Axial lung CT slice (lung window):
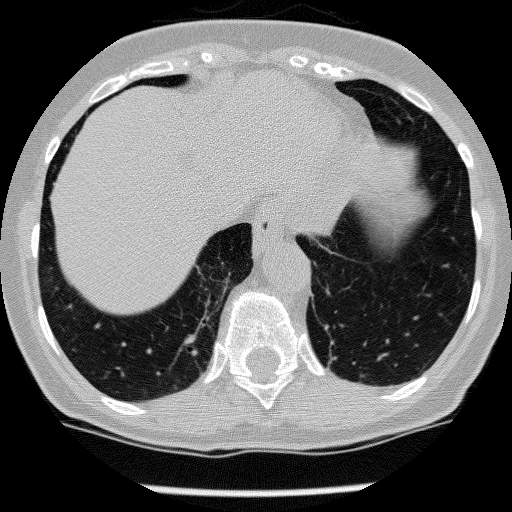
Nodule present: no